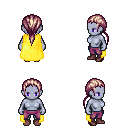
a pixel art fantasy rpg character, female body template, dark elf, purple skin, yellow cape, magenta pants, white blonde ponytail hairstyle, maroon shoes, four views (front, back, left, right), 2x2 character sprite sheet, small pixel art, hard edges, no anti-aliasing